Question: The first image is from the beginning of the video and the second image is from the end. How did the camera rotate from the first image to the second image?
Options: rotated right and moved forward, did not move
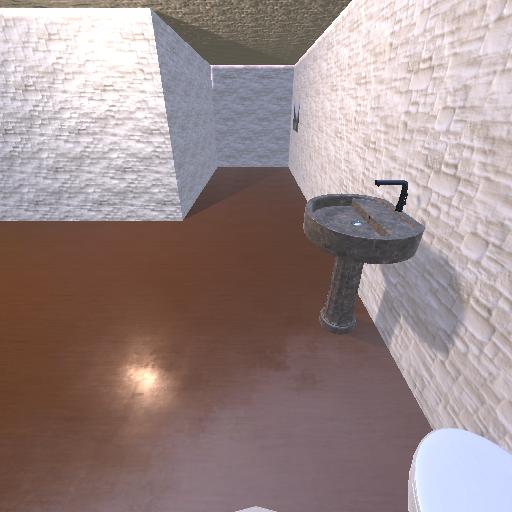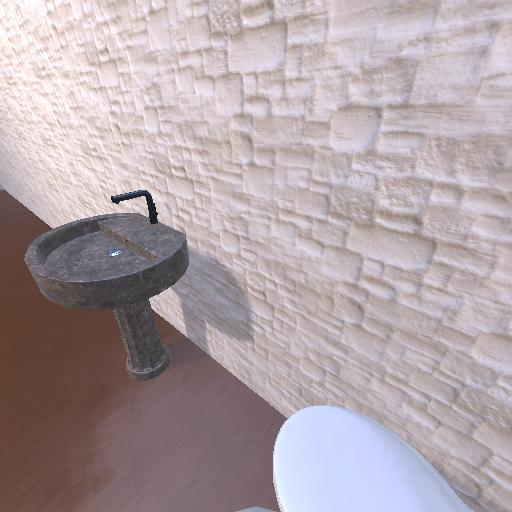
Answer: rotated right and moved forward